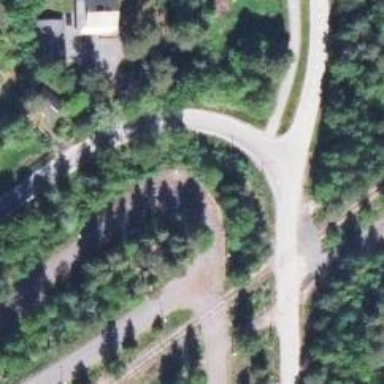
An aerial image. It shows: Track road specifically designed for nordic activities. The track is groomed for both classic and skating styles.